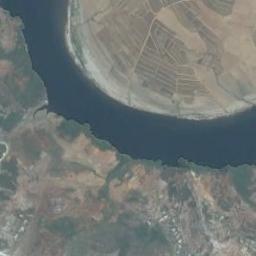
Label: river